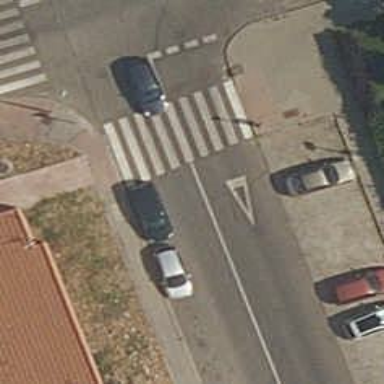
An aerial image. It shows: Zebra crossing on the road.